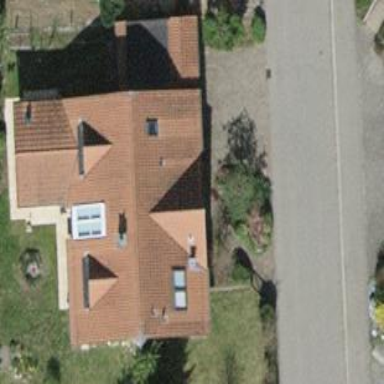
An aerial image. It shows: Building with tiled roof.